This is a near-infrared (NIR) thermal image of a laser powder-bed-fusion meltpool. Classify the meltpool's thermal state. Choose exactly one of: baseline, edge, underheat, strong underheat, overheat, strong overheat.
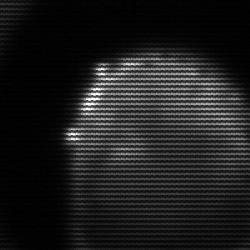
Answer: edge